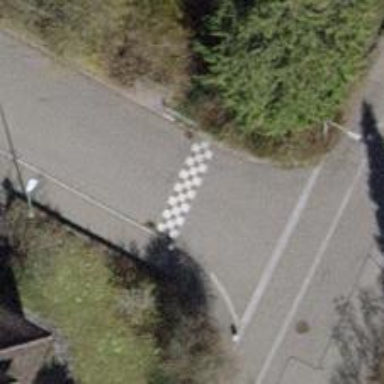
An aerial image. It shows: Traffic calming table.